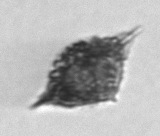
Label: Dictyocha